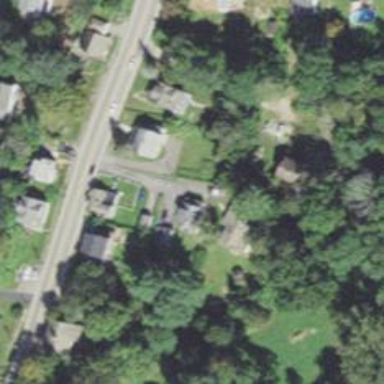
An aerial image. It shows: Residential driveway.